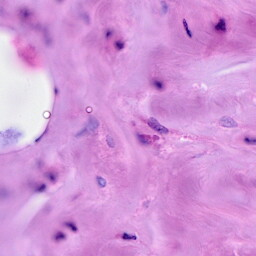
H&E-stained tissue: Breast